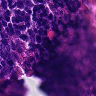
Metastatic tissue present: no